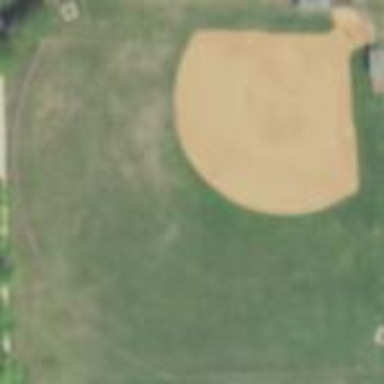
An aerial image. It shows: Baseball pitch for leisure and sports activities.